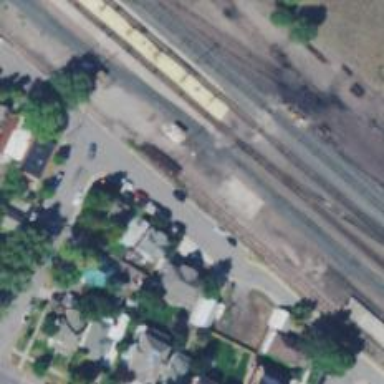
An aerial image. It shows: Railway signal.